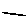
Label: line